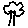
Label: tree